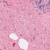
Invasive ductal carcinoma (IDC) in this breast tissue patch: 0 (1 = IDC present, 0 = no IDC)